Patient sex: M
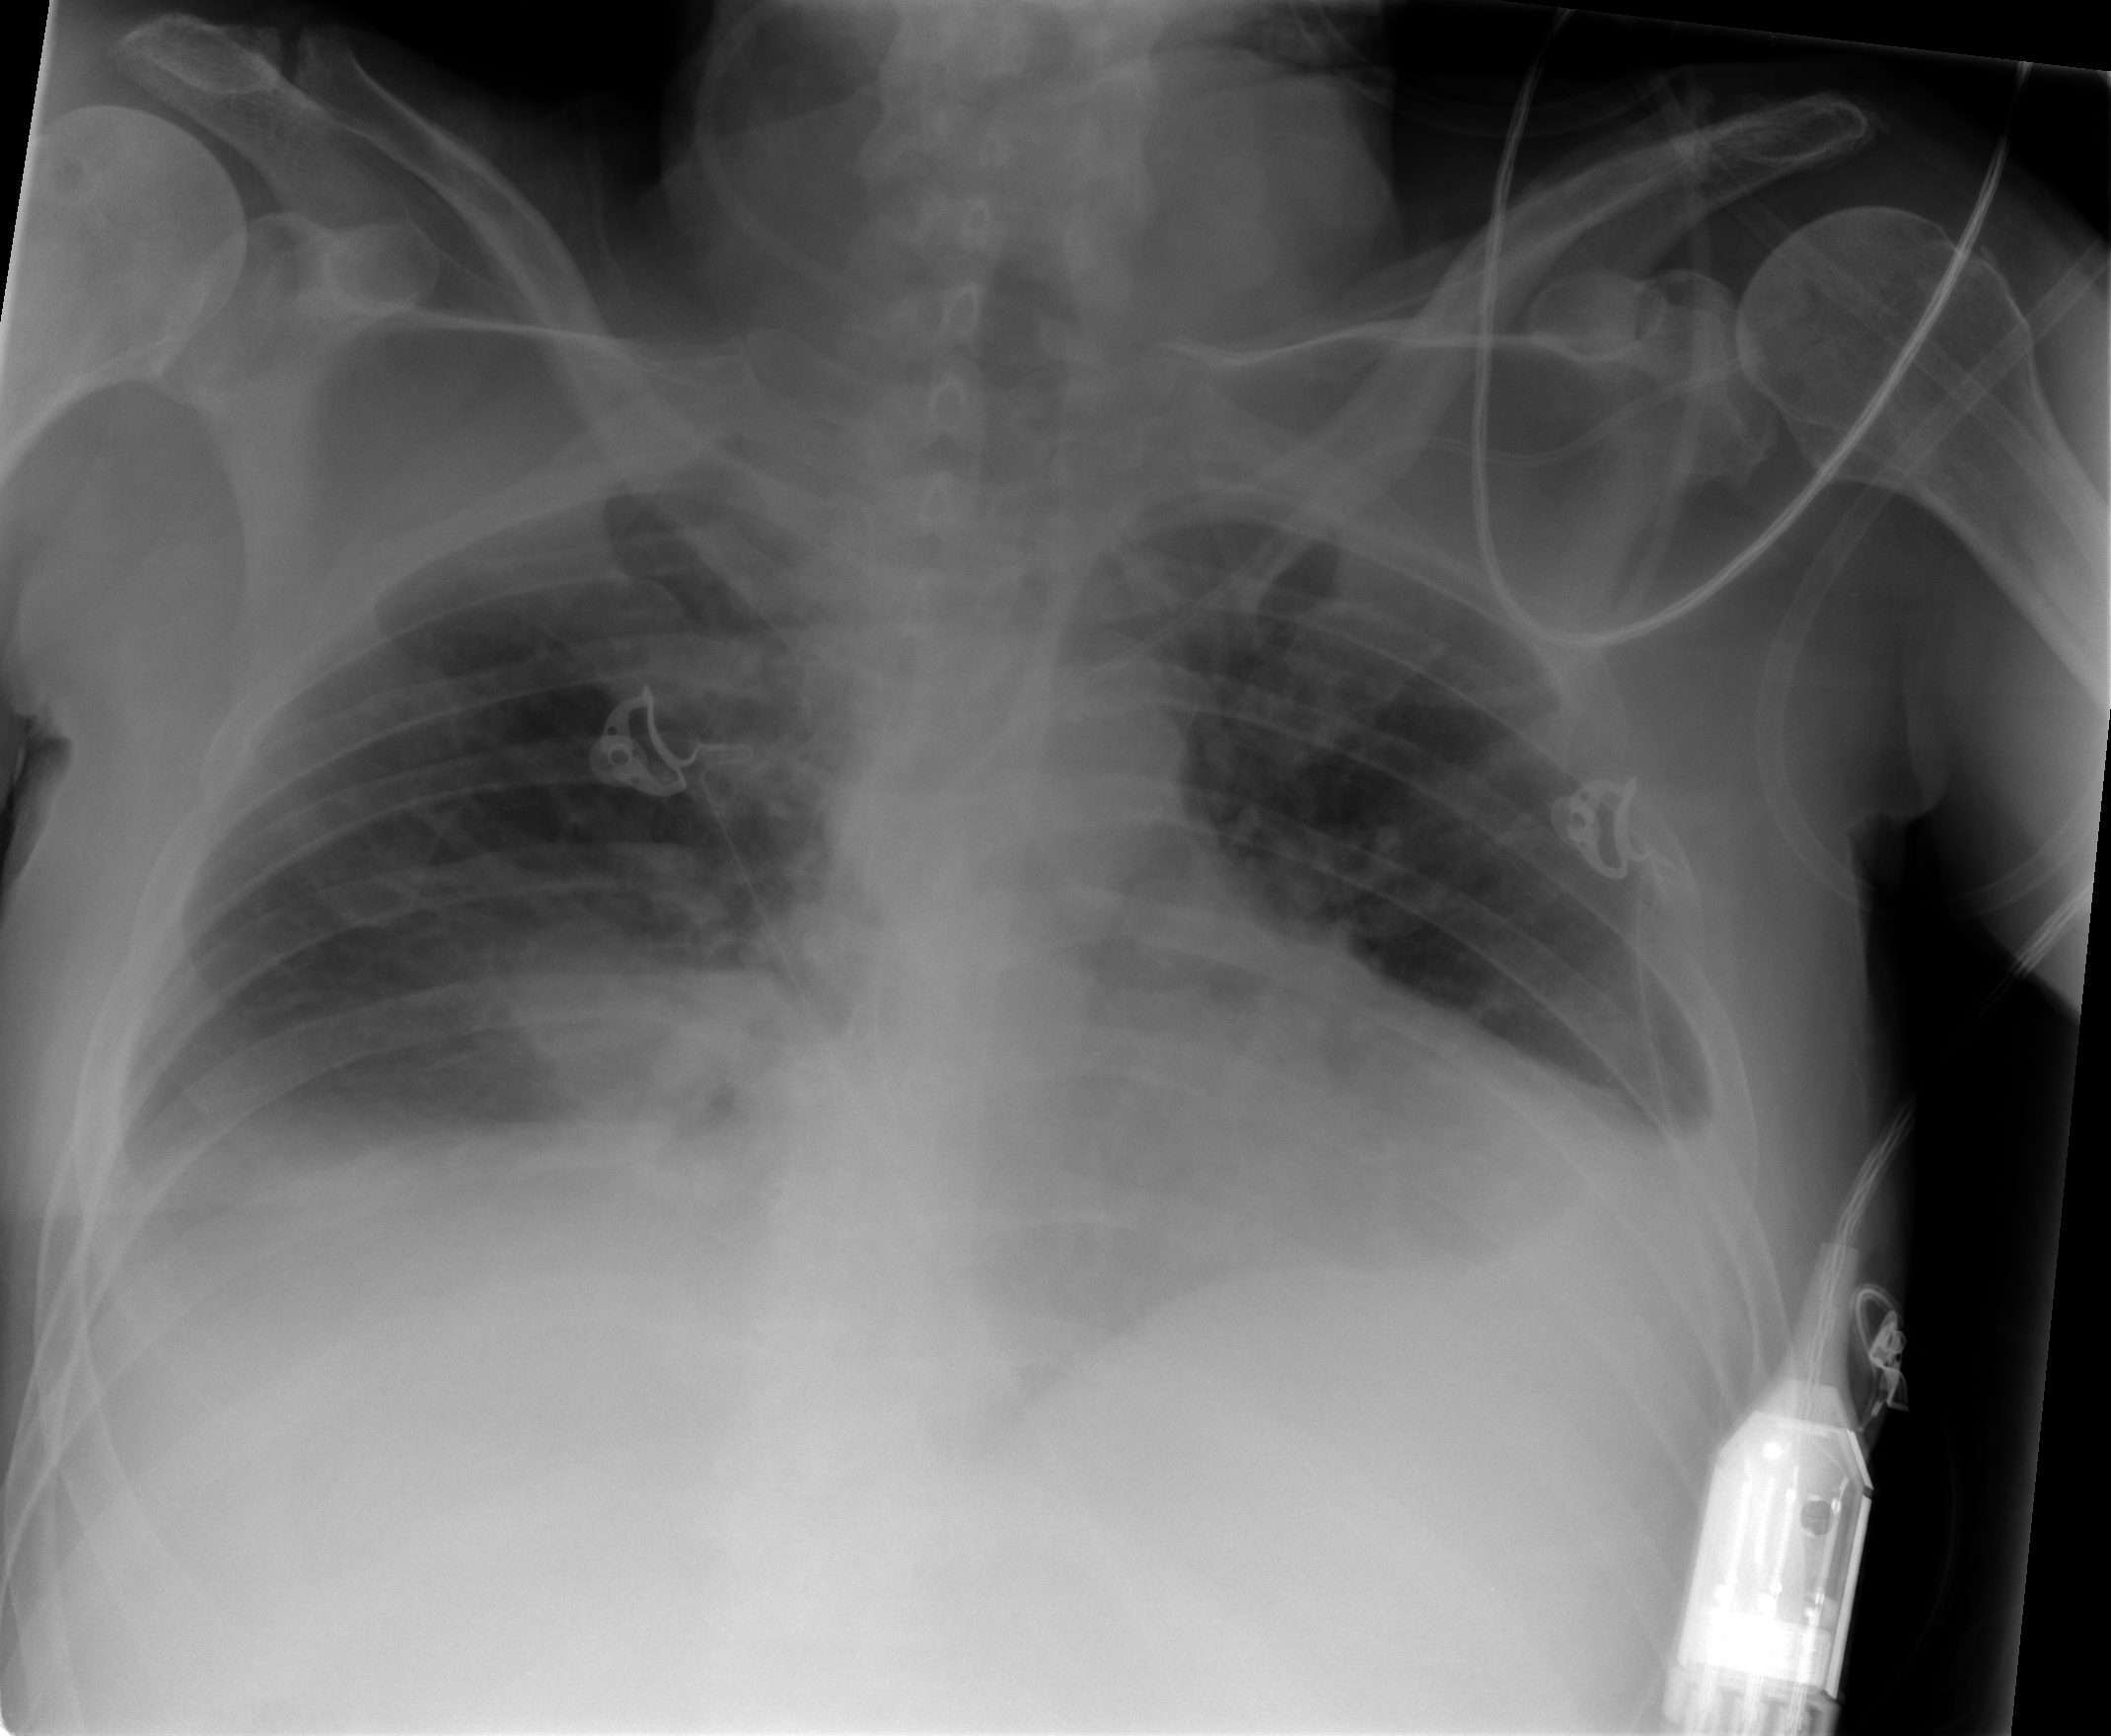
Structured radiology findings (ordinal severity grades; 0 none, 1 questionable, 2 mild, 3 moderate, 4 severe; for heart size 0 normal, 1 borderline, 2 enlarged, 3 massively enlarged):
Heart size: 2
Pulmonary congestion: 0
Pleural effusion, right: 1
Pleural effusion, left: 2
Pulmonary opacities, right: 0
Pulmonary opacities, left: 0
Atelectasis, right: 2
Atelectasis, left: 2